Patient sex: M
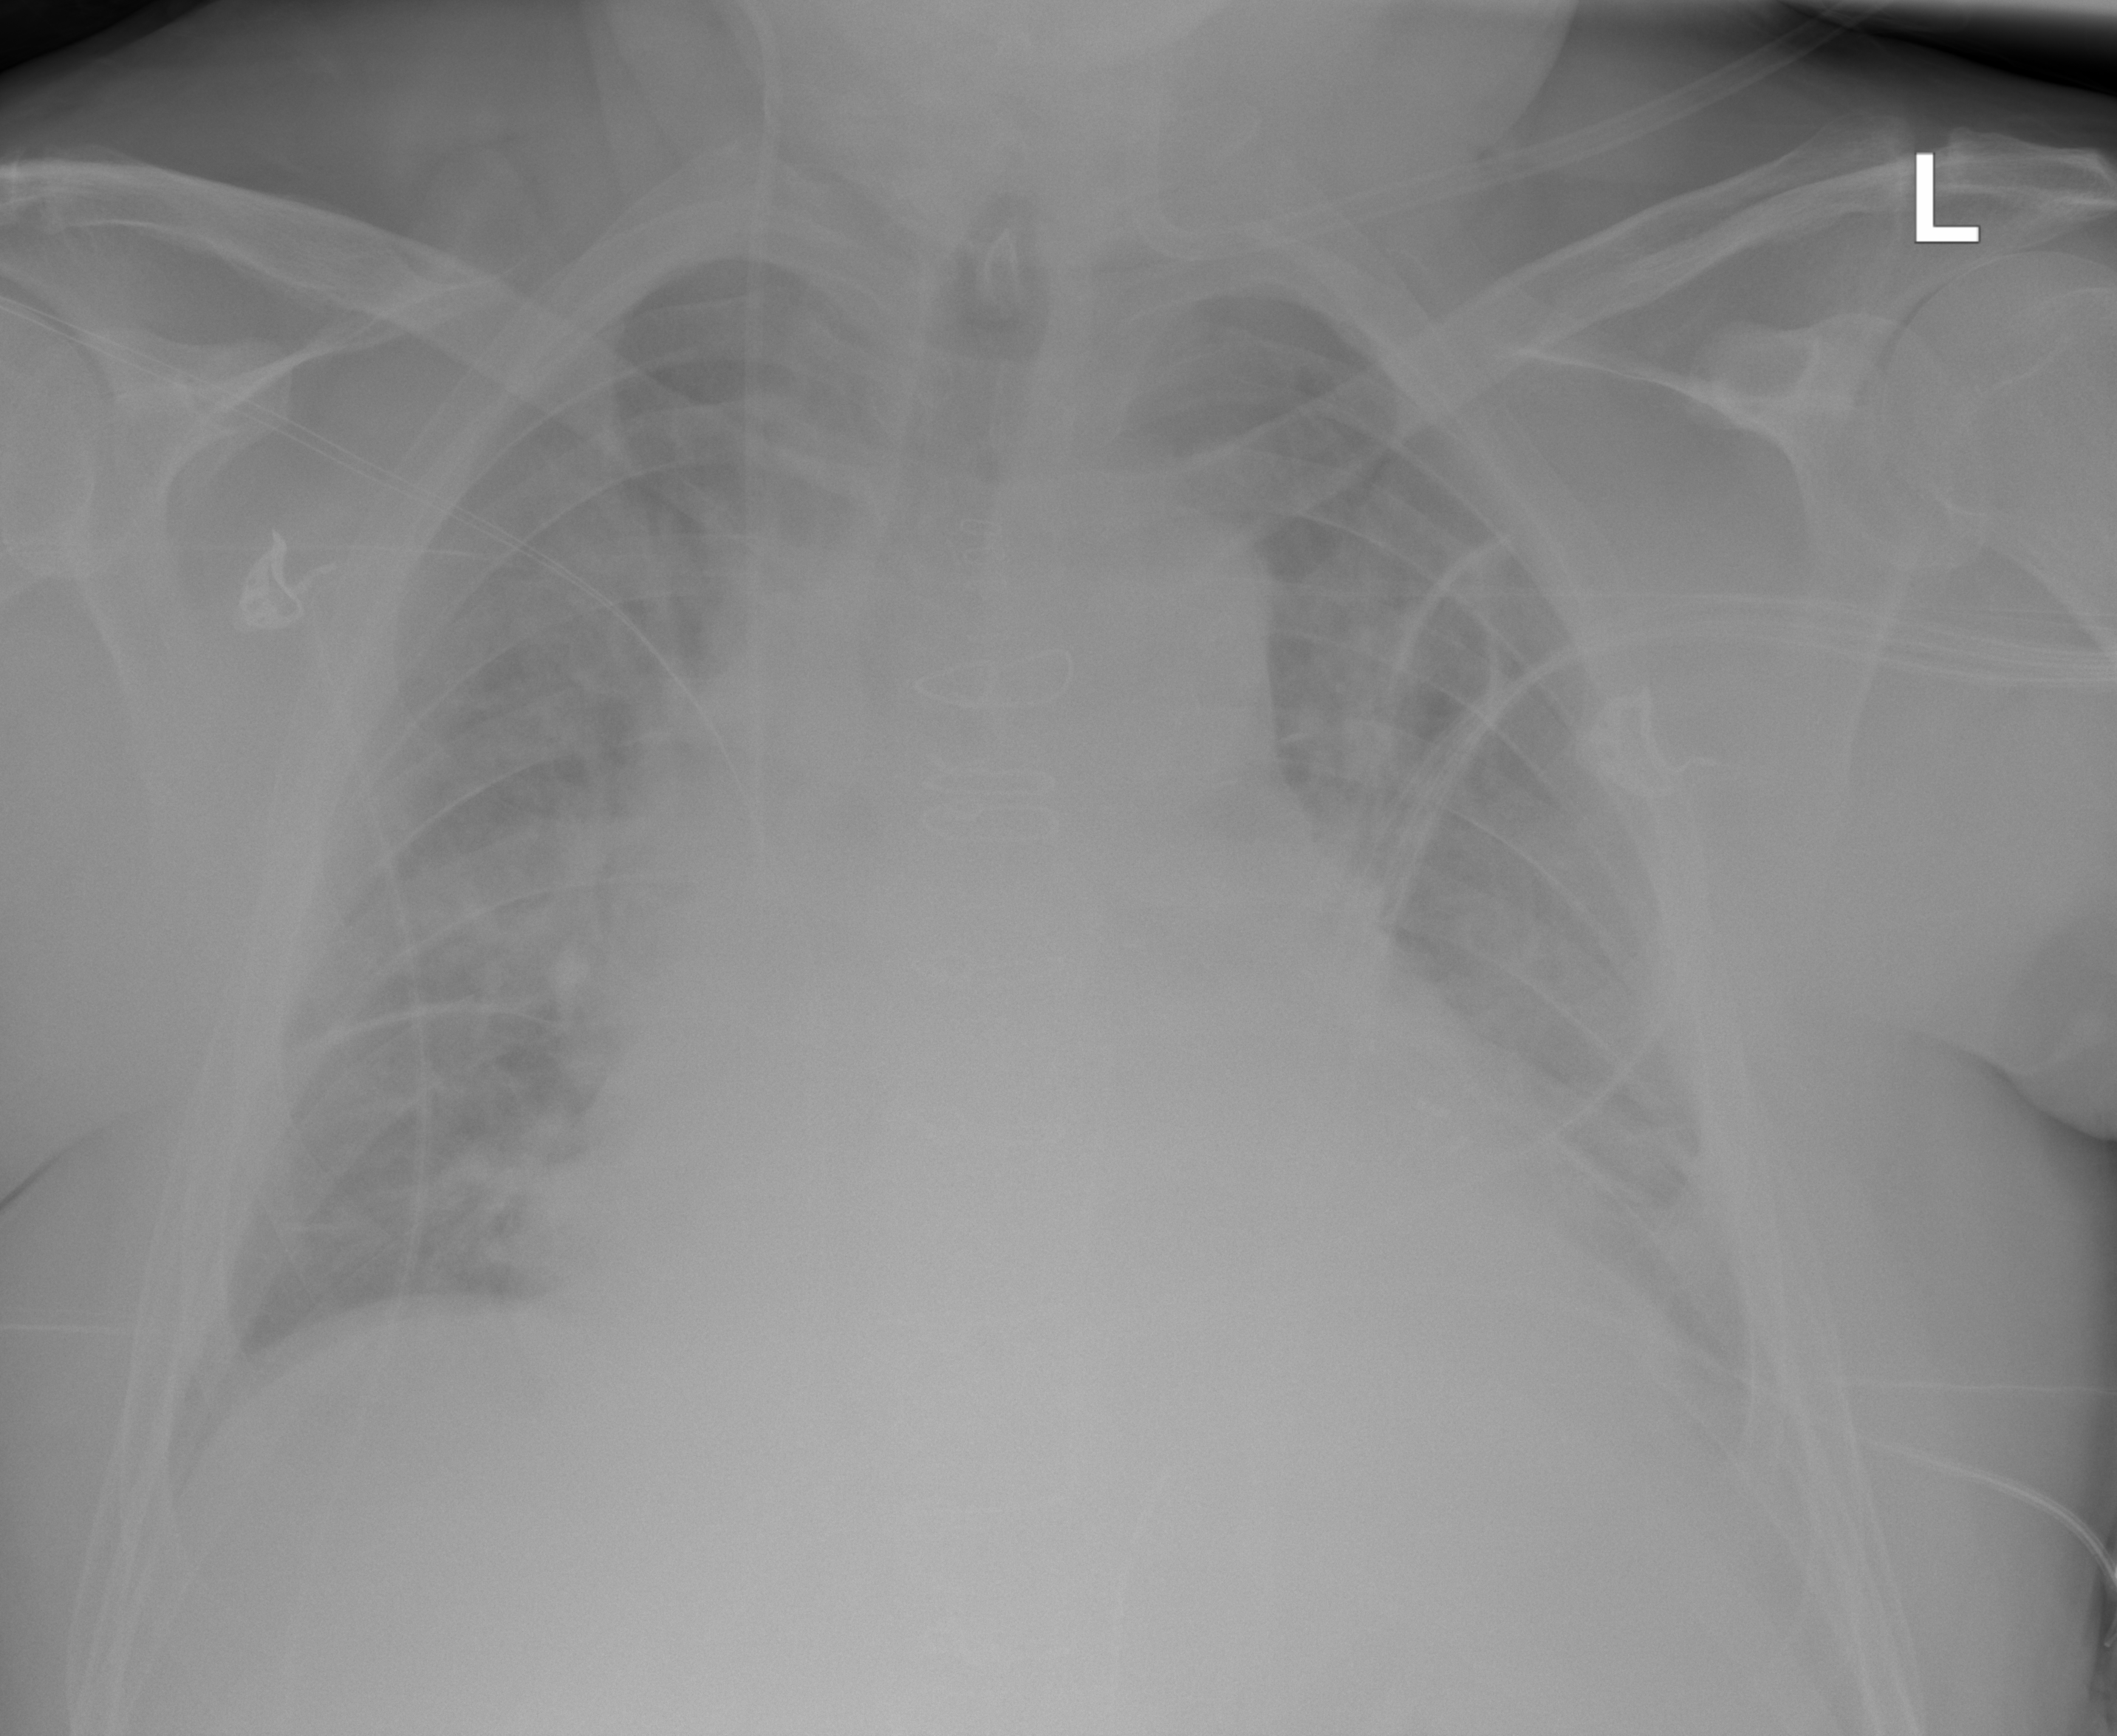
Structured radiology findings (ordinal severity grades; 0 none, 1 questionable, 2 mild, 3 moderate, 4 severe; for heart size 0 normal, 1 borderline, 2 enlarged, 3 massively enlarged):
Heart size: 2
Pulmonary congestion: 3
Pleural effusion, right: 0
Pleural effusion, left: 2
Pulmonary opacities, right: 0
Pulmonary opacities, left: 0
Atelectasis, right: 2
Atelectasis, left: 2